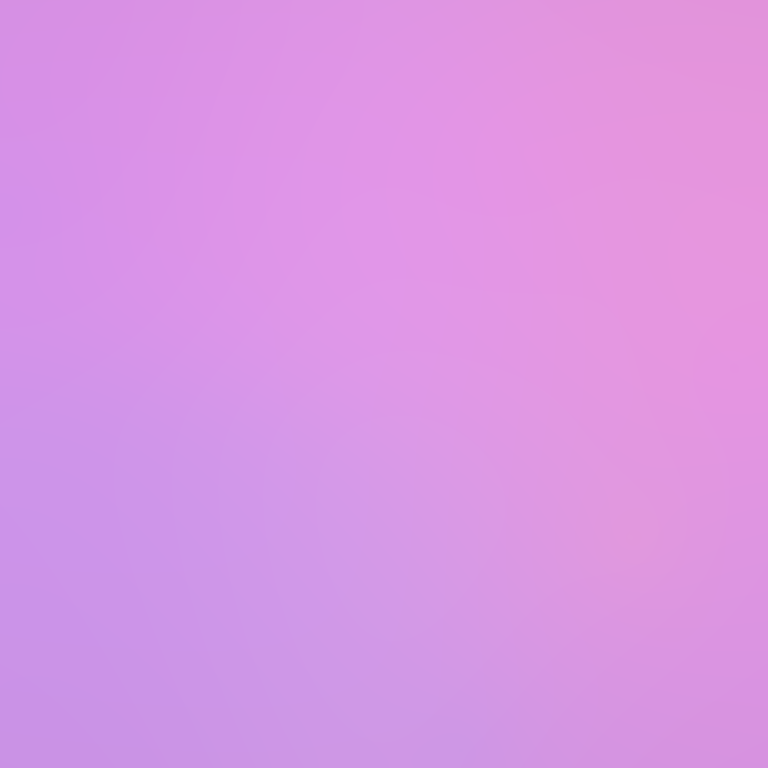
Abstract light effect, smooth blend from soft lavender to light pink, calm atmosphere, diffuse light, no room, no furniture, no objects.